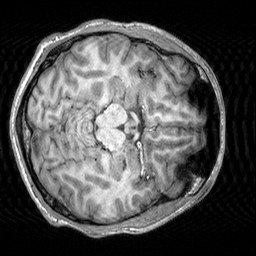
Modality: T1w
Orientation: axial
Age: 25
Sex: male
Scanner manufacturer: siemens
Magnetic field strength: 3 T
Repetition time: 2.3 s
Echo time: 0.00303 s